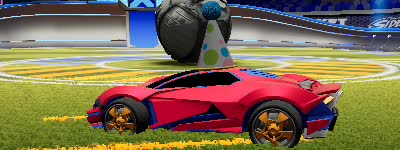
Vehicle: werewolf